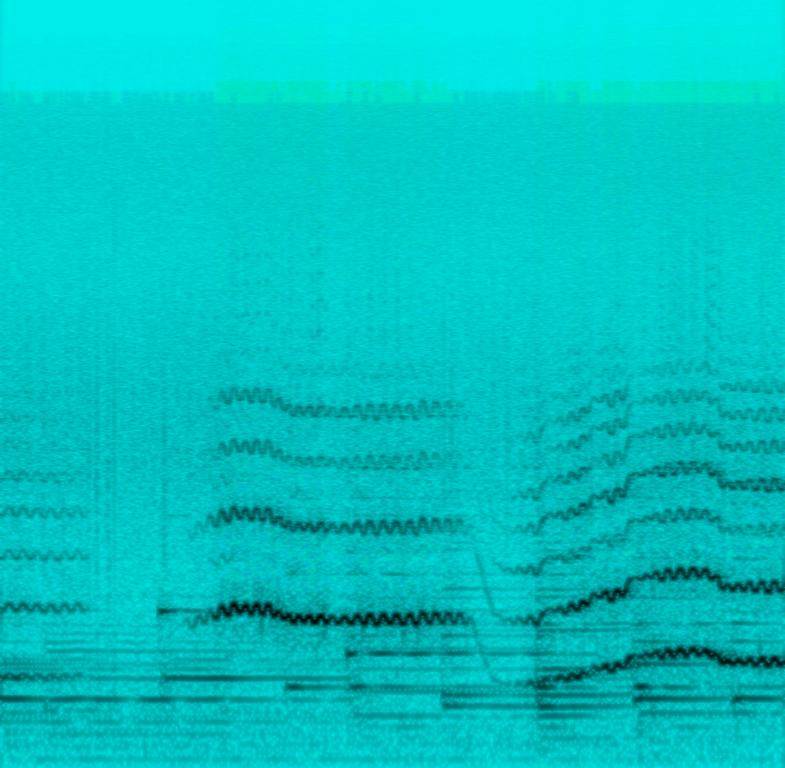
An acoustic piano is playing a sad sounding composition while someone is playing a synthesizer lead-sound that sounds like someone crying. You can hear a lot of white noise in the recording. This seems to be an amateur recording. This song may be playing on a TV show.